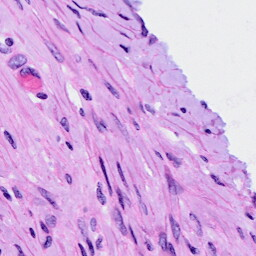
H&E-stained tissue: Ovarian